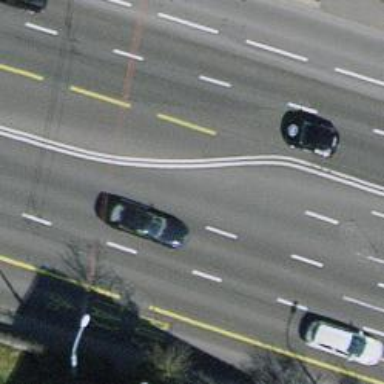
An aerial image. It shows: Primary highway with asphalt surface. It has trolley wires for electric vehicles. There is bus lane on the left side and shared bus/cycle lane on the same side.